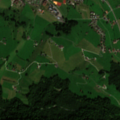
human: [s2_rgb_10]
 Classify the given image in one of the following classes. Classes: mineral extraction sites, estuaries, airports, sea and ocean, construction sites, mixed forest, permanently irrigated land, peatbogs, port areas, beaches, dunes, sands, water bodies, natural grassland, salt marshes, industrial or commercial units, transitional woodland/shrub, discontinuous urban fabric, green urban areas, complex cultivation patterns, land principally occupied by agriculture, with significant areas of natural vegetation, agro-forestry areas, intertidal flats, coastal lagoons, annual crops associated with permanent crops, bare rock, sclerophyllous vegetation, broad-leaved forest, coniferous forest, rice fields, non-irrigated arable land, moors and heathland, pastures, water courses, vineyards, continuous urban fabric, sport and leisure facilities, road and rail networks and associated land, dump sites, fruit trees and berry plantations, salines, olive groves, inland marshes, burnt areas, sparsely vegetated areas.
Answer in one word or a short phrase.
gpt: discontinuous urban fabric, complex cultivation patterns, coniferous forest